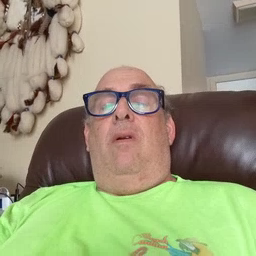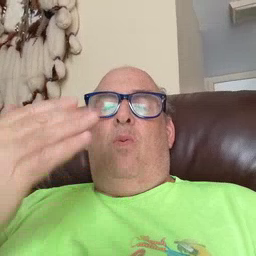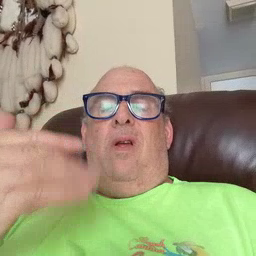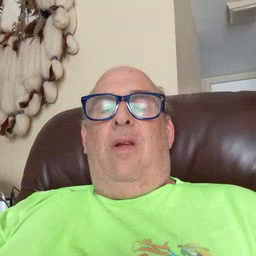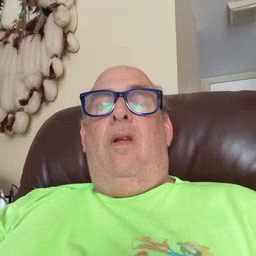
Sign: wait